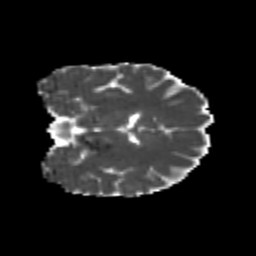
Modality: MD
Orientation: coronal
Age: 25
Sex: female
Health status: healthy
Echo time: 0.074 s